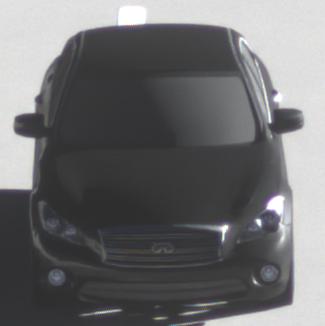
Make: Infiniti
Model: M 37
Detailed model: M (Y51)
Model produced from: 2010/10
Model produced until: 2013/11
Doors: 4
Color: black
Road condition: dry road
Daytime: morning or afternoon
Contrast: high contrast